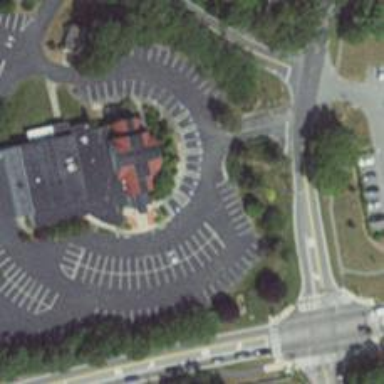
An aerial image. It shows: Parking space.